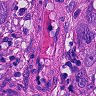
Metastatic tissue present: yes